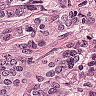
Metastatic tissue present: yes